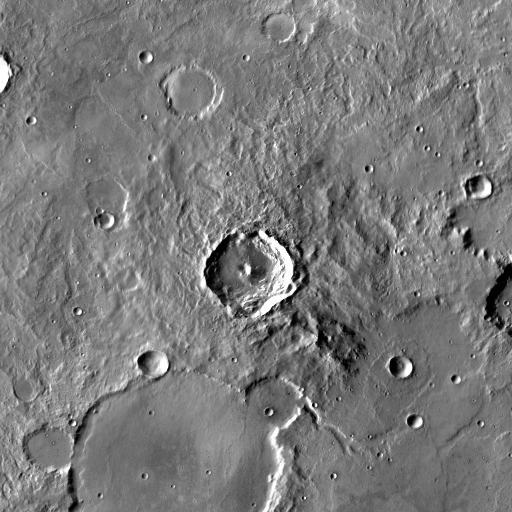
Crater classes present: Background, Other, Layered, Buried, Secondary